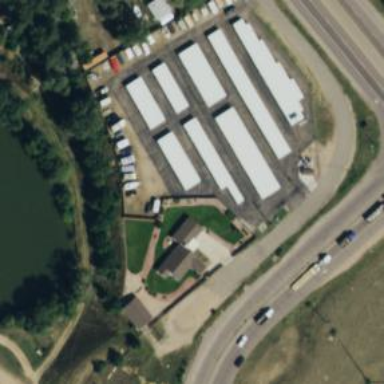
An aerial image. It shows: Storage rental shop.